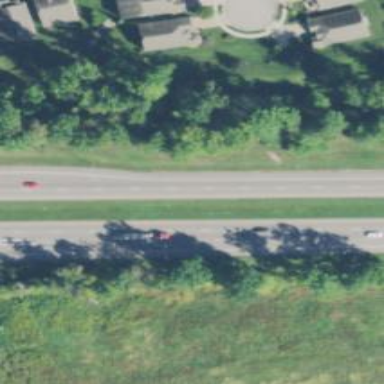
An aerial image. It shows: Trunk highway with expressway features.